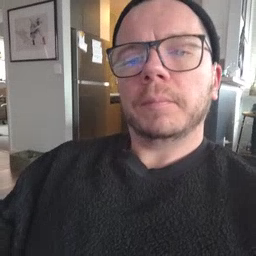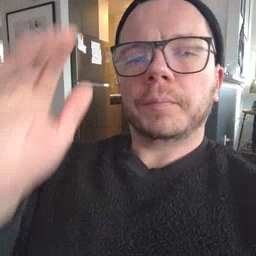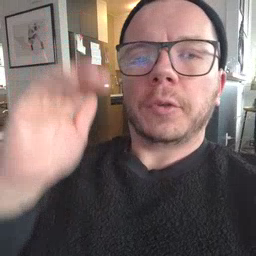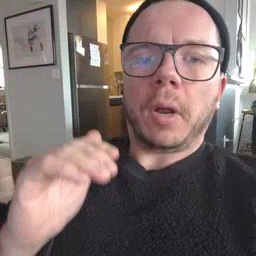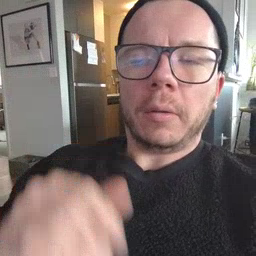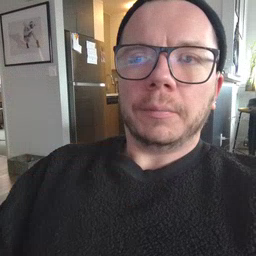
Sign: child